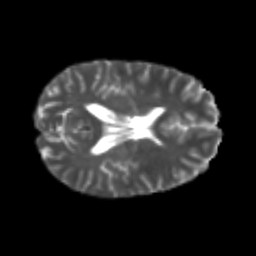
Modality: T2w
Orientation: axial
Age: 22
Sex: female
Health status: healthy
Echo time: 0.074 s